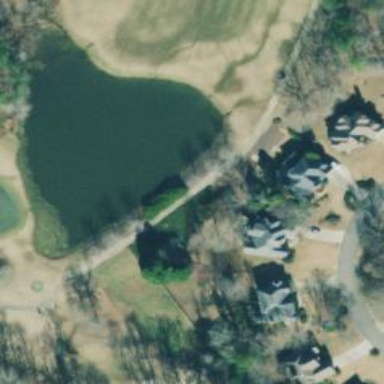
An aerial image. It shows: Service road used as golf cart path.